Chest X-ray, PA view. Patient: 63 years old, sex F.
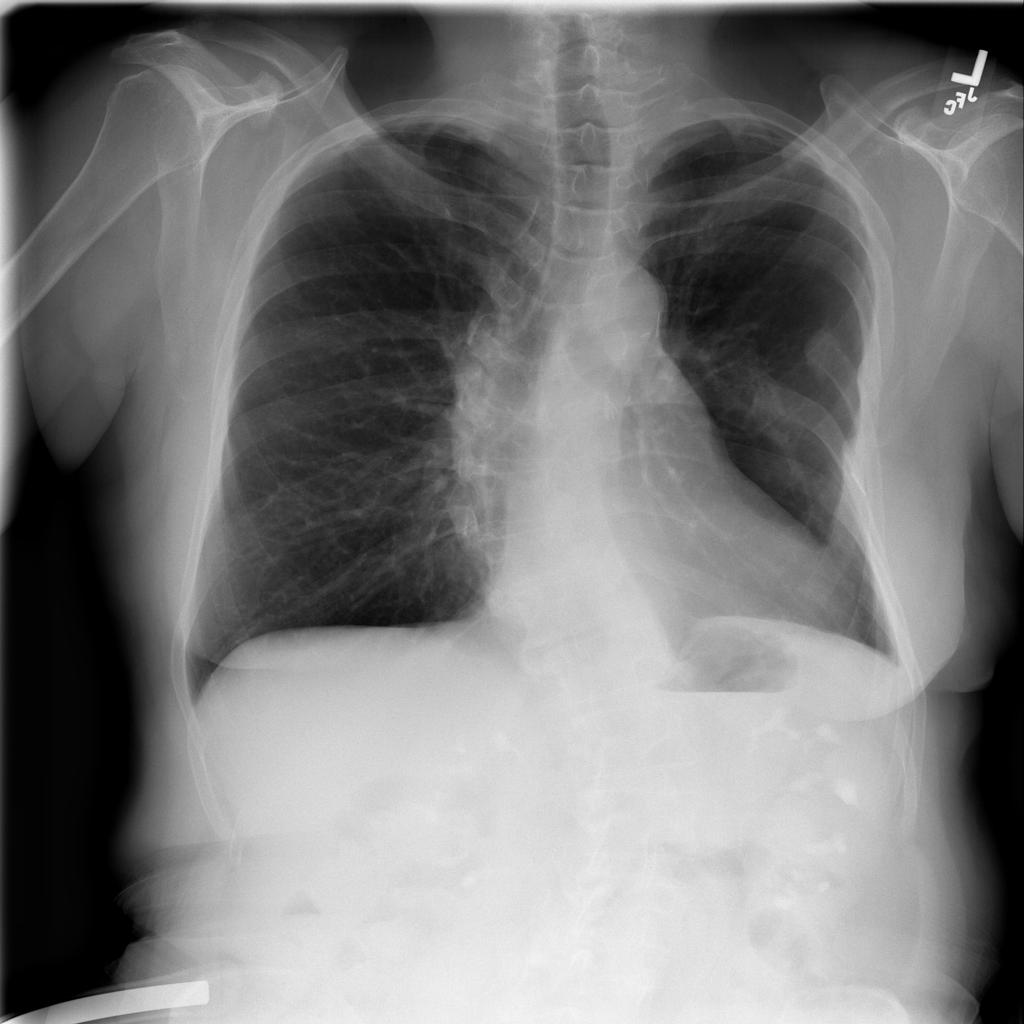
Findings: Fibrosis